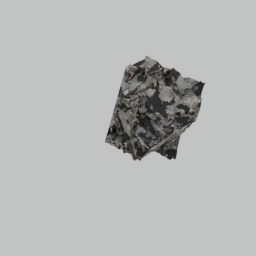
Label: nature